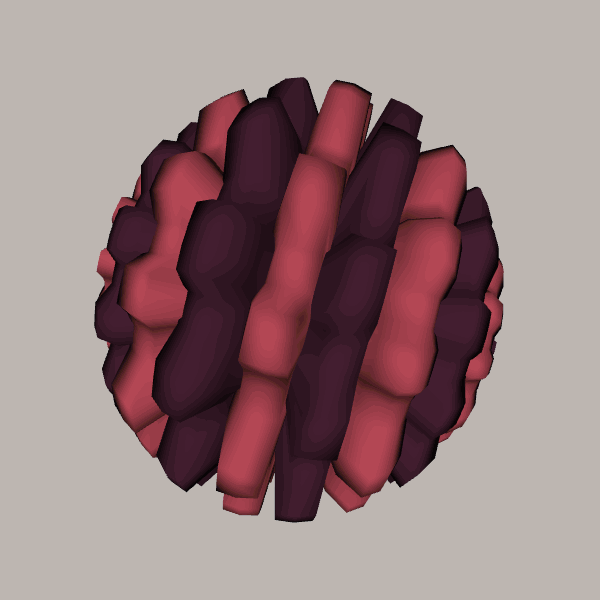
Background: light